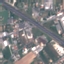
Land use / land cover class: Highway